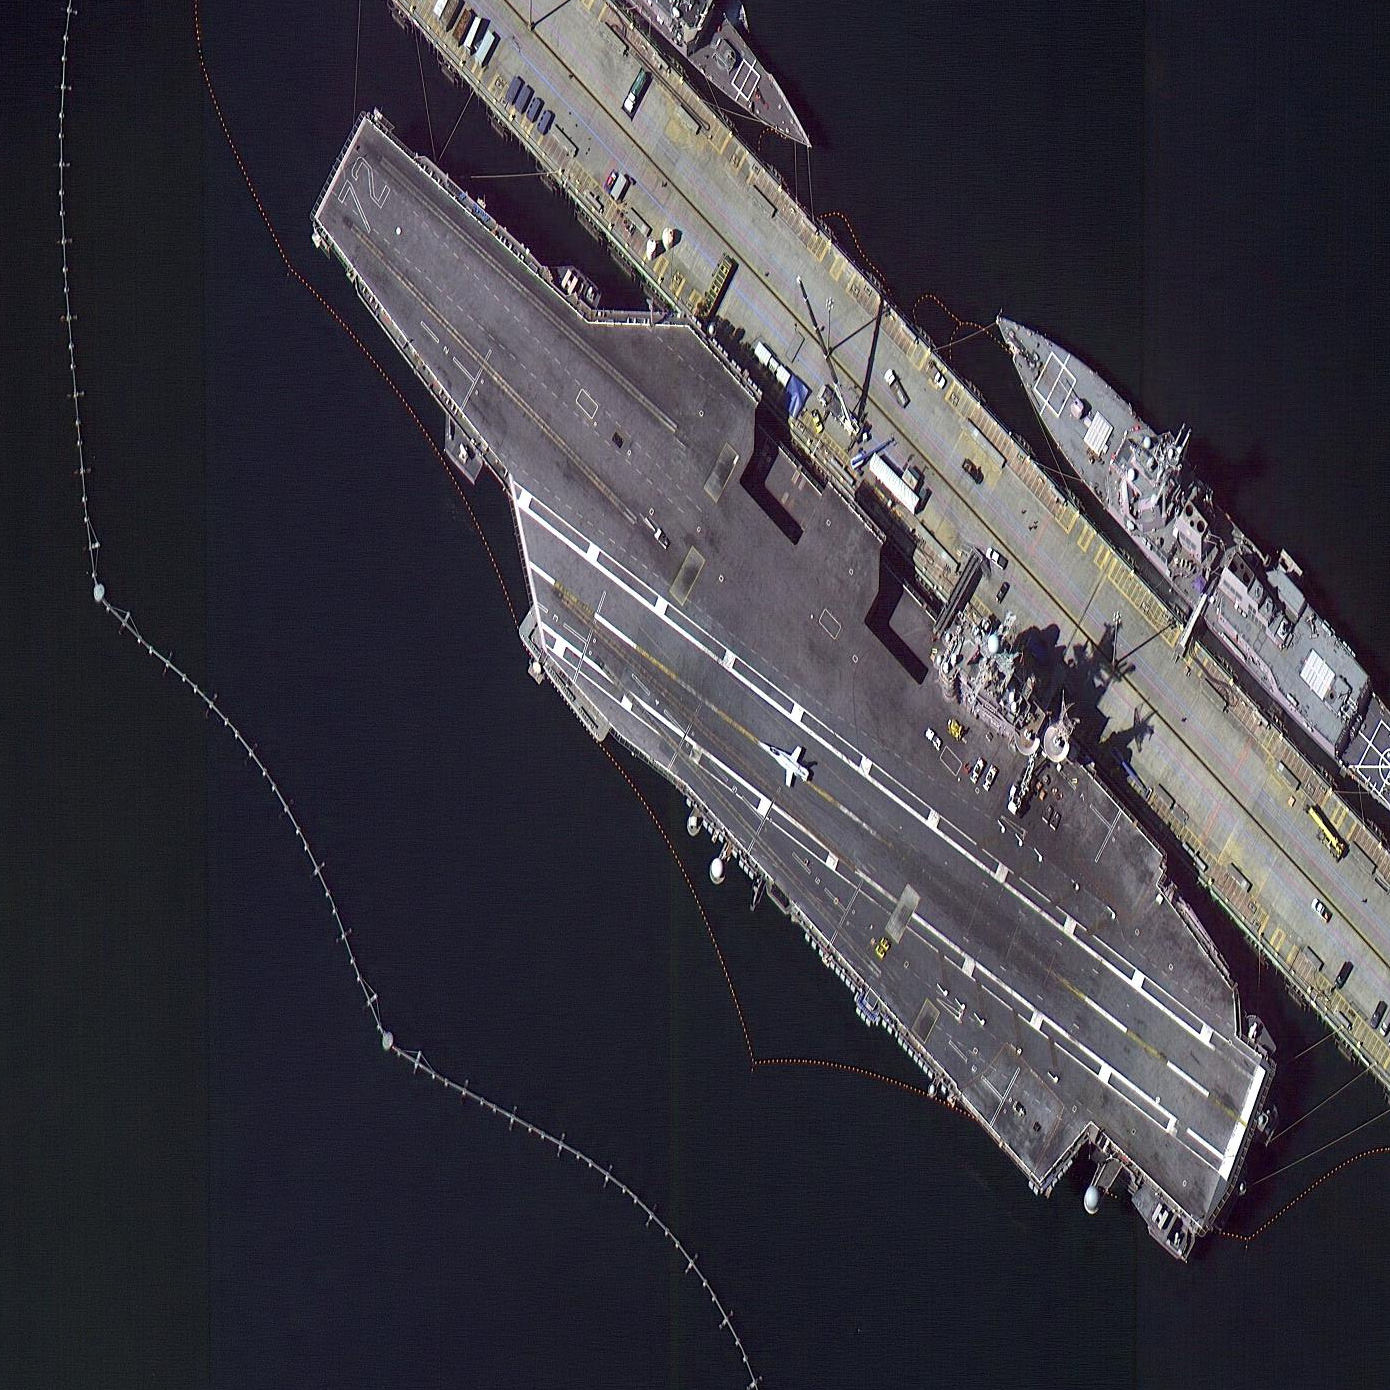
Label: aircraft_carrier